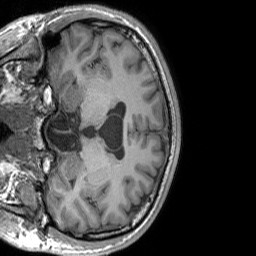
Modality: T1w
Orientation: coronal
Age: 22
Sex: male
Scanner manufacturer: siemens
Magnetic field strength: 3 T
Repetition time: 1.8 s
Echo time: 0.00252 s